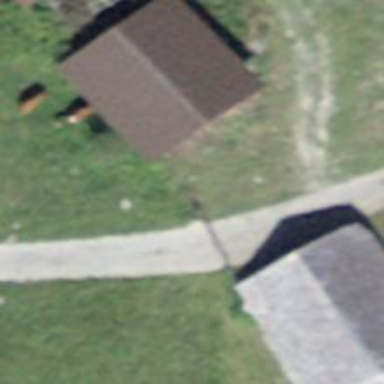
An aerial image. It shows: Gate.